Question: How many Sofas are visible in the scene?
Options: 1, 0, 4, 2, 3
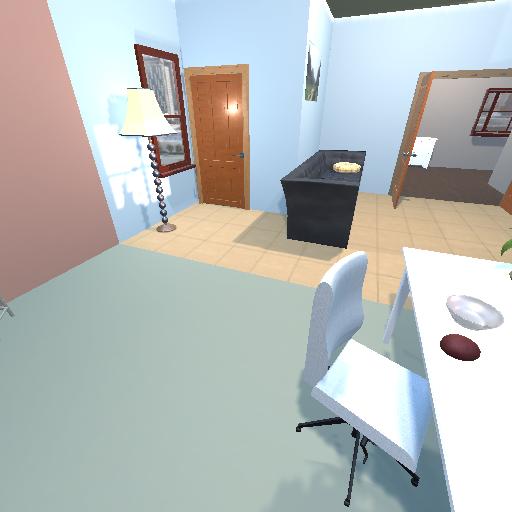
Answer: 1